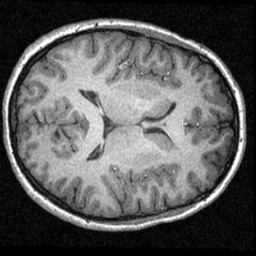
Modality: T1w
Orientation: axial
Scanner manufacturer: siemens
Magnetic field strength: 3 T
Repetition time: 1.57 s
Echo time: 0.00304 s